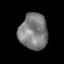
Tissue: lung
Cell type: Epithelial cells
Senescence score: 0.2121
Nuclear area (px): 999
Mean DAPI intensity: 125.389